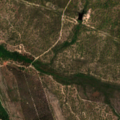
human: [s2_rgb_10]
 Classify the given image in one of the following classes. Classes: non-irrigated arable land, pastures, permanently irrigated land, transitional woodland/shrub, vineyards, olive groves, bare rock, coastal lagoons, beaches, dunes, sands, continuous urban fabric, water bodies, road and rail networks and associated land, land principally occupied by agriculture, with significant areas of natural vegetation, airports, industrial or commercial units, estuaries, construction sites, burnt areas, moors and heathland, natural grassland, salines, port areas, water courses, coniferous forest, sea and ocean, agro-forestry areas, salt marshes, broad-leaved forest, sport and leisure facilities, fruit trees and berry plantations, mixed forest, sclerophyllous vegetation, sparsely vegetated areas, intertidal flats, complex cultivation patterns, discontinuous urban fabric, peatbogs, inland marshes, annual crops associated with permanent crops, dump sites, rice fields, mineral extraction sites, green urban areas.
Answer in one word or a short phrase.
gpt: broad-leaved forest, transitional woodland/shrub